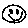
Label: smiley face